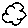
Label: cloud